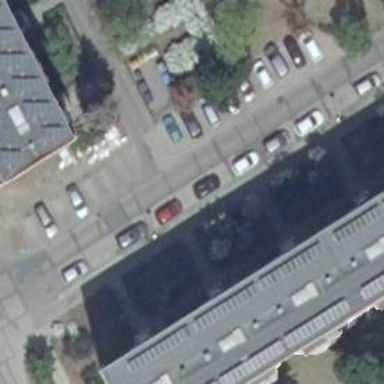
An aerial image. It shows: Residential street with asphalt surface. There is parallel parking on the right side and perpendicular parking on the left side.